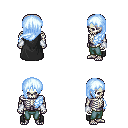
a pixel art fantasy rpg character, male body template, skeleton, black cape, teal pants, white cyan left-swept hairstyle, white cloth bracers, four views (front, back, left, right), 2x2 character sprite sheet, small pixel art, hard edges, no anti-aliasing